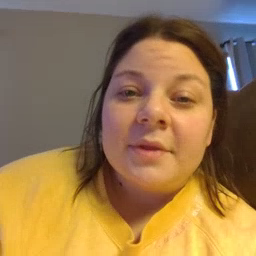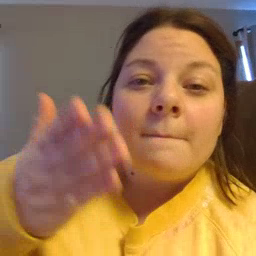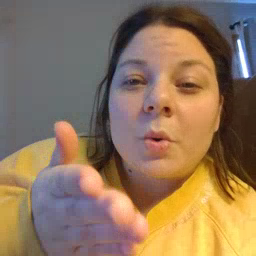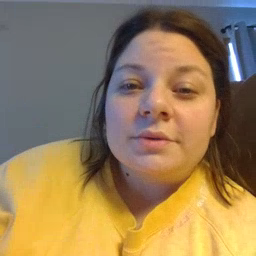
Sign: boat